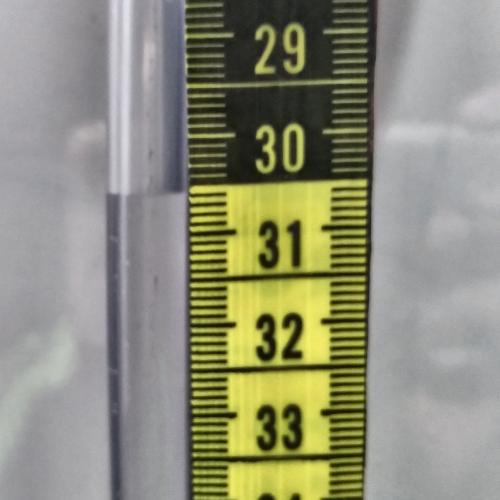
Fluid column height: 30.6 cm